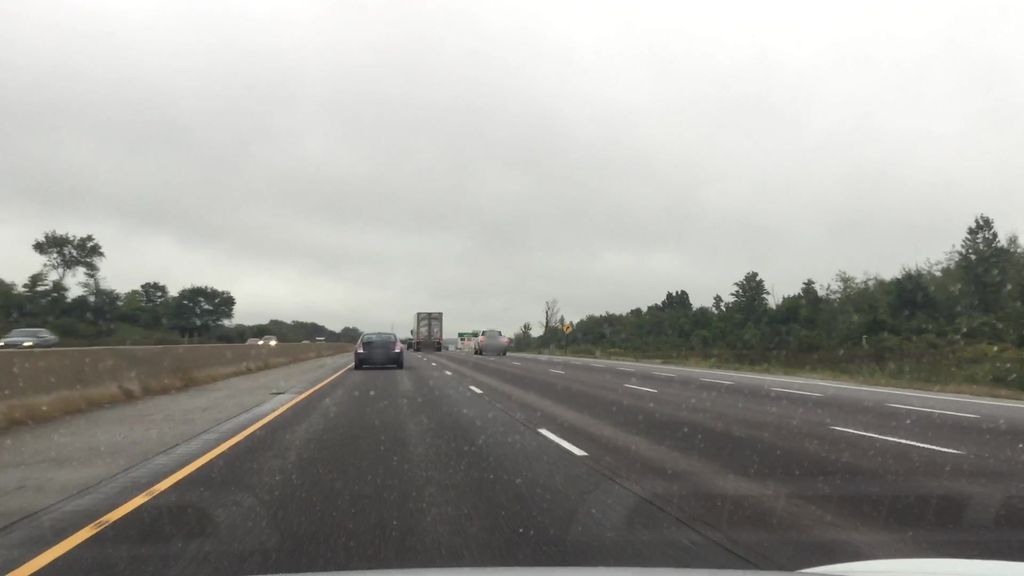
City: kitchener-waterloo